Question: I am having troubles with a seek bar, i am trying to create an audio settings fragment but when i customize my seekbar thumb i noticed that the progress does not start and end in where i would like to.

I tried lot of things but i cannot find the solution.
I would also like to add white lines in the background like from 1 to 10.
Thanks for the help
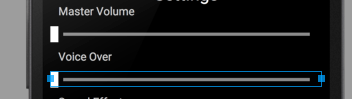
Answer: seems like this simple line fixed the thing:
'''
android:thumbOffset="5dp"
'''
Thanks anyway and hope this can help someone.